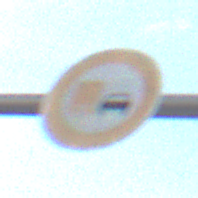
Verkehrszeichen: UeberholverbotKraftfahrzeuge
Umgebung: Outdoor, Nature
Tageszeit: SunriseSunset
Wetter: PartlyCloudy
Licht: Natural
Jahreszeit: NotSpecified
Kontrast: LowContrast